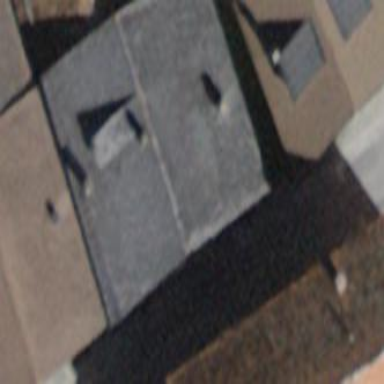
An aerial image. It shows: Building with gabled roof oriented across.